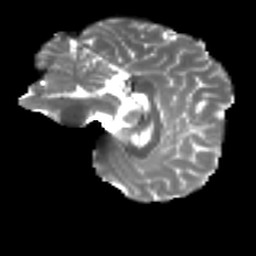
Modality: T2w
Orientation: sagittal
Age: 33
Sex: female
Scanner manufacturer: ge
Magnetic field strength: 3 T
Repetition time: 7.8 s
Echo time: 0.0606 s